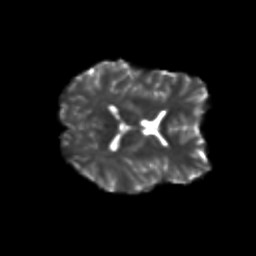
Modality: T2w
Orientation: axial
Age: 19
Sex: female
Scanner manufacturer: siemens
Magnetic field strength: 3 T
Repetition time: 3.5 s
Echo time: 0.125 s